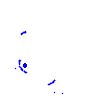
Particle: pion